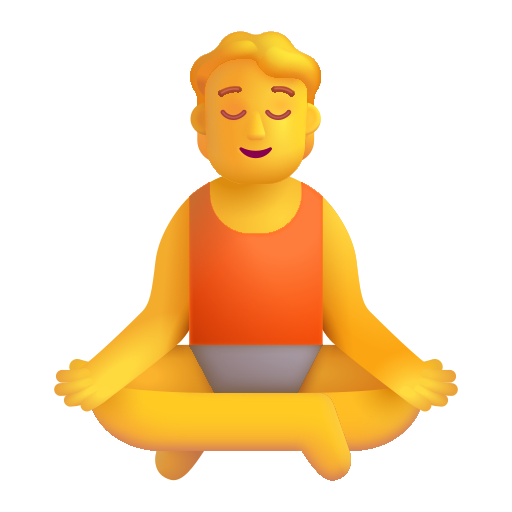
person in lotus position color default